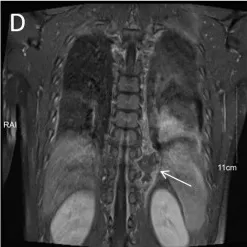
MRI revealed CNS involvement and extramedullary infiltration. (D) Soft tissue mass (arrow) adjacent to the left 9th-10th thoracic vertebrae on coronal T1WI+C.
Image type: radiology (mri)